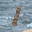
Label: 1